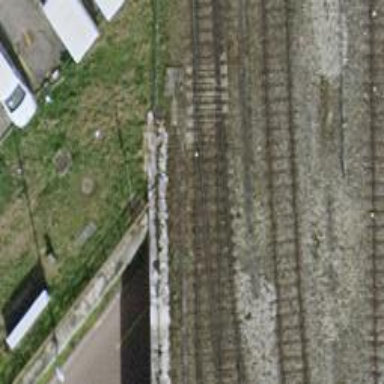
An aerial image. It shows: Single railway spur track.